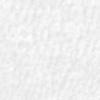
Label: no_change